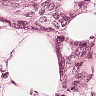
Metastatic tissue present: yes